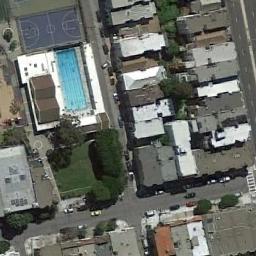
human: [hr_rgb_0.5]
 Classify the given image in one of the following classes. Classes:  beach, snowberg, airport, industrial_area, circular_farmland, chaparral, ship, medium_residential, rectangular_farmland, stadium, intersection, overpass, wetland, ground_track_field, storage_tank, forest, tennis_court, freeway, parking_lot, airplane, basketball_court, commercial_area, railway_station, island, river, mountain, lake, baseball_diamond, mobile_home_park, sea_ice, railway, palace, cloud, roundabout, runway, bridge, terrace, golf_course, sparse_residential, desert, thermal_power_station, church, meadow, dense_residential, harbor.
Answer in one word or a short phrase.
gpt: basketball_court